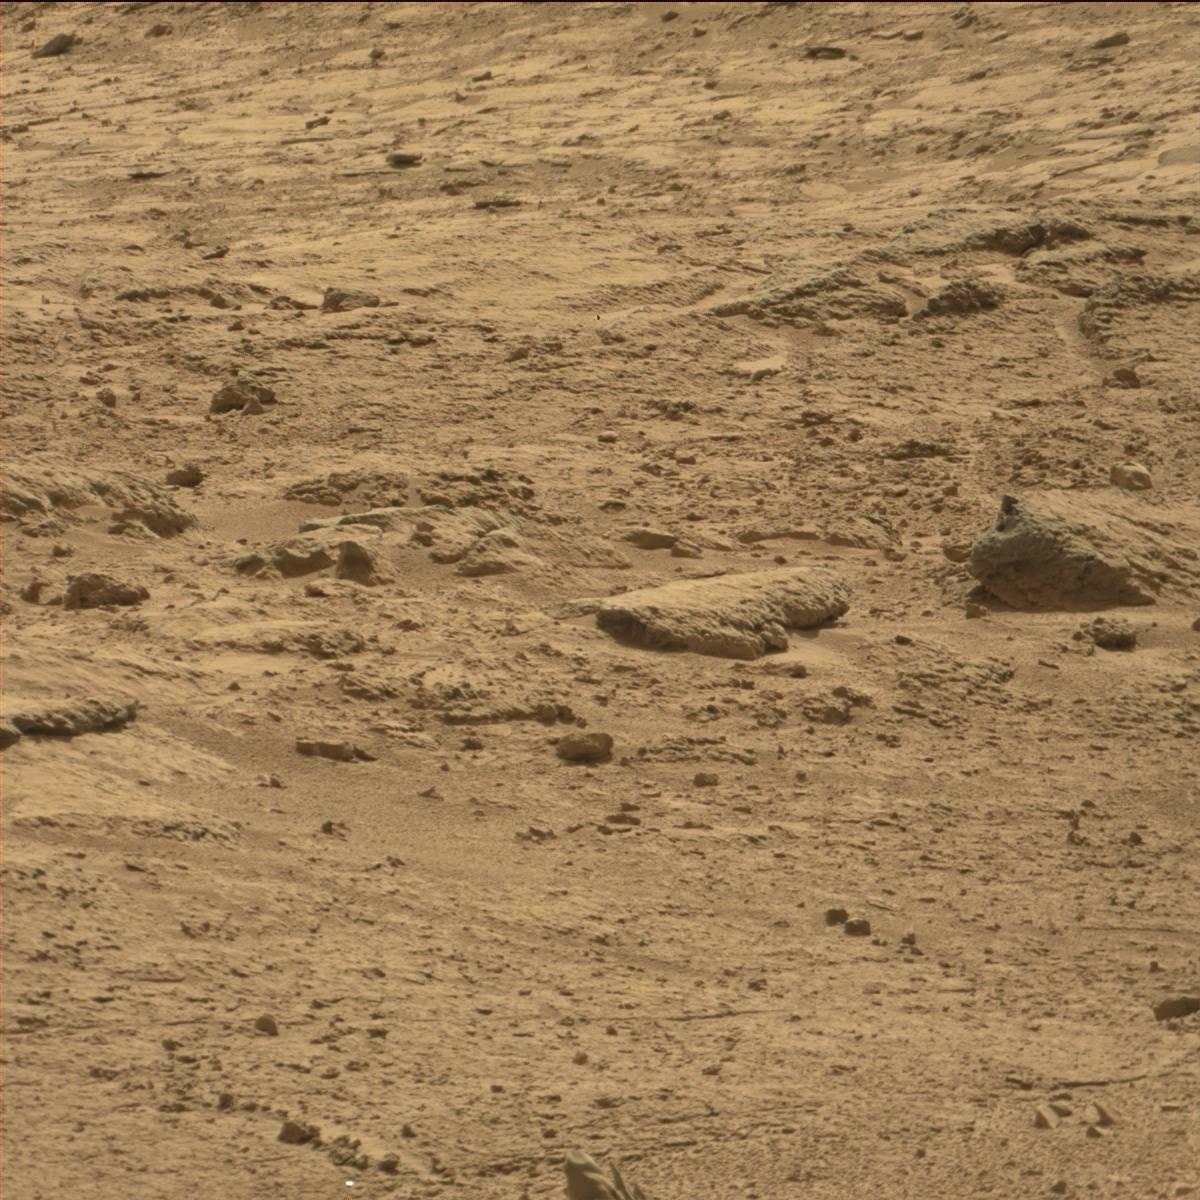
Terrain classes present: Bedrock, Sand / Soil